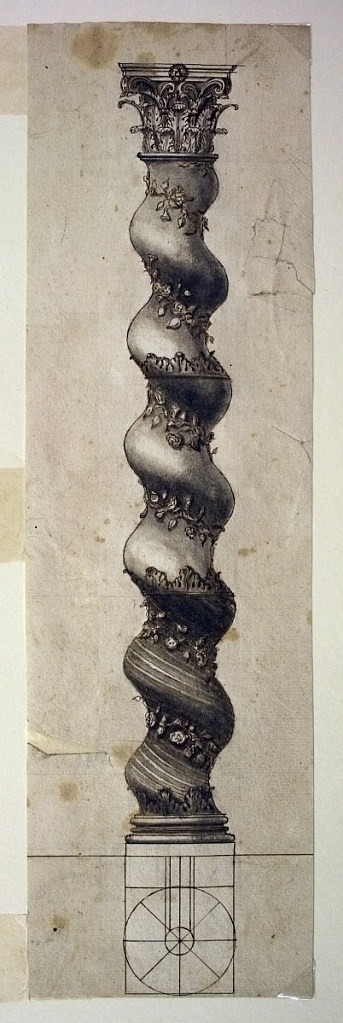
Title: Project of a twisted column
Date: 1701–50
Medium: Pen and brown ink with gray wash, white heightening and traces of graphite Support: off-white laid paper
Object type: Drawing
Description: Below in a 1/3 and 2/3 height calyces of small upright leaves are running around the column.  A garland of leaves and blossoms of roses is following the hallows.  Below the plan.  On the reverse part of two architectural designs: a closing wall or attic and below a plan.